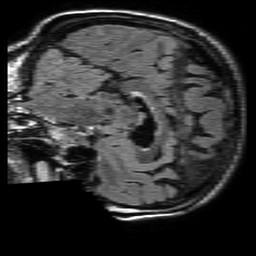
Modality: FLAIR
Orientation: sagittal
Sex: female
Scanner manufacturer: philips
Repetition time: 11 s
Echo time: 0.125 s